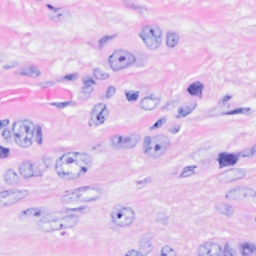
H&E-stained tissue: Breast